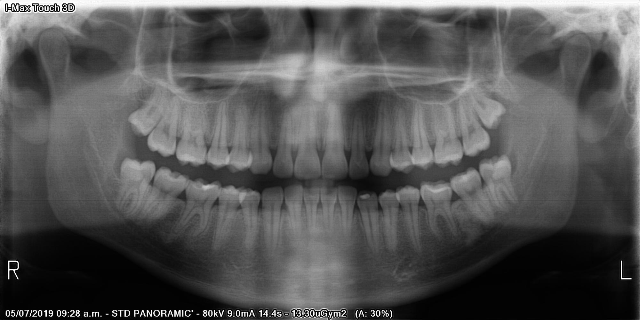
adult